Interaction volume radius: 5 \u00c5
Interaction volume height: 15 \u00c5
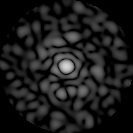
Disorder parameter: 0.8828